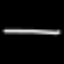
Label: line